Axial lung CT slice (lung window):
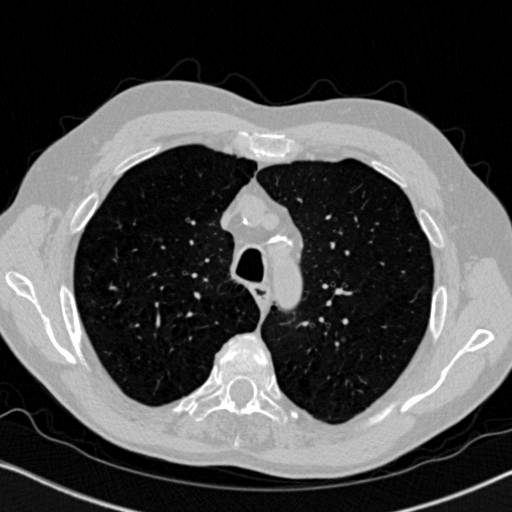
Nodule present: no